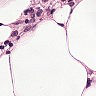
Metastatic tissue present: yes